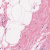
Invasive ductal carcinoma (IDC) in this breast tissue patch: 0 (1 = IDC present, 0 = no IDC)